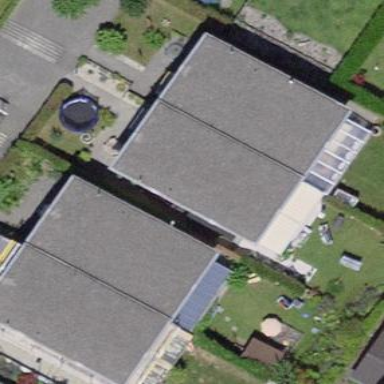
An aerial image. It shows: Residential building.